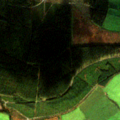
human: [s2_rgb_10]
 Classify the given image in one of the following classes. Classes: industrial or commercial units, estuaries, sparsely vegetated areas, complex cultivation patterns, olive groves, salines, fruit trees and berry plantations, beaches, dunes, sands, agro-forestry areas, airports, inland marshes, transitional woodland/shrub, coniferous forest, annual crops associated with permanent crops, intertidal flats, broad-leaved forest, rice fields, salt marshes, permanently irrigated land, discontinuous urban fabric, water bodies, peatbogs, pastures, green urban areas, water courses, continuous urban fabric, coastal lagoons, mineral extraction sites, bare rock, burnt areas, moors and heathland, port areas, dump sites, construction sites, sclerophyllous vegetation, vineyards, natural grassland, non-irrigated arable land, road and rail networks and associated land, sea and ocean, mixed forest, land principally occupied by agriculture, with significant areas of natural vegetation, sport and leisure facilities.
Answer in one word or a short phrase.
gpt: pastures, land principally occupied by agriculture, with significant areas of natural vegetation, coniferous forest, transitional woodland/shrub, peatbogs